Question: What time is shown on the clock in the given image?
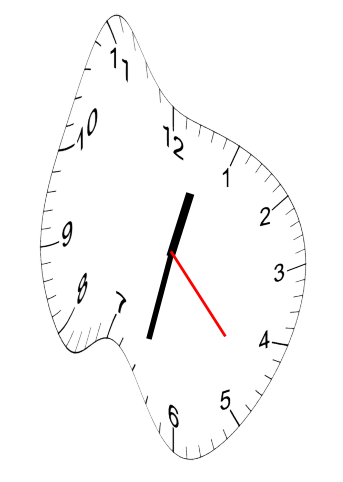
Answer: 12:32:23